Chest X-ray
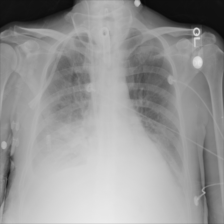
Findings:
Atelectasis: positive
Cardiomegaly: negative
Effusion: positive
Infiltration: negative
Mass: negative
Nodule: negative
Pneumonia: negative
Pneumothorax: negative
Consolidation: negative
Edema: negative
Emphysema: negative
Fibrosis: negative
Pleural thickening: negative
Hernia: negative